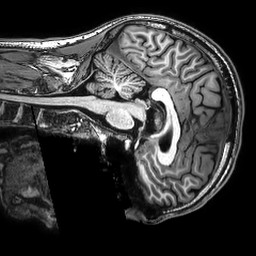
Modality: T1w
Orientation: sagittal
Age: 31
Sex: male
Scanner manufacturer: philips
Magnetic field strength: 3 T
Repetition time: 0.008145 s
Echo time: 0.003727 s